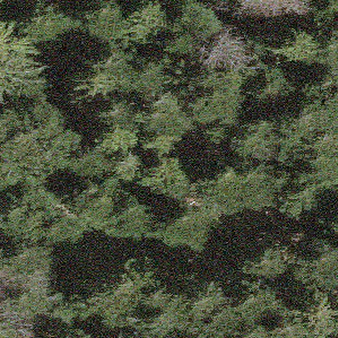
Label: other